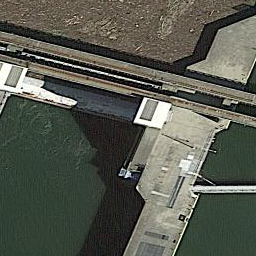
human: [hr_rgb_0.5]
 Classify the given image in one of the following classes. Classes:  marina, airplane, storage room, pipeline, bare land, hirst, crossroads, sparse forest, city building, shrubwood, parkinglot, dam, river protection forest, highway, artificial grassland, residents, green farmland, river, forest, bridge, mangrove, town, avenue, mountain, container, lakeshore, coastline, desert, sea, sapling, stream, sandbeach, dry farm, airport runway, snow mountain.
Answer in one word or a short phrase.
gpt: dam